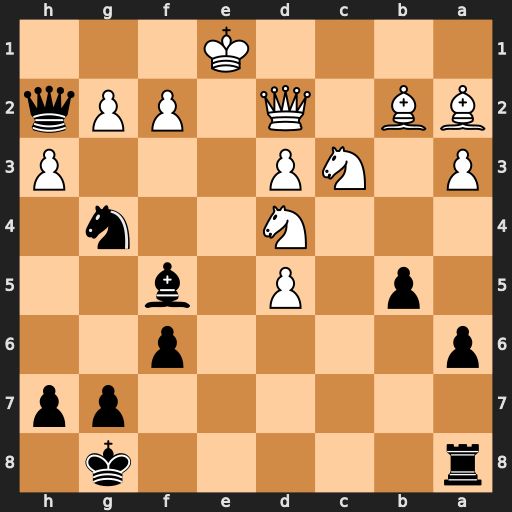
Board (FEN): r5k1/6pp/p4p2/1p1P1b2/3N2n1/P1NP3P/BB1Q1PPq/4K3
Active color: b
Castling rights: -
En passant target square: -
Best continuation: Qg1+ Ke2 Re8+ Ne4 Qxf2+ Kd1 Ne3+